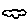
Label: cloud